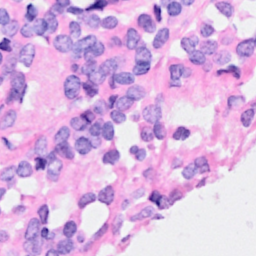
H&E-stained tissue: Breast